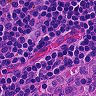
Metastatic tissue present: no